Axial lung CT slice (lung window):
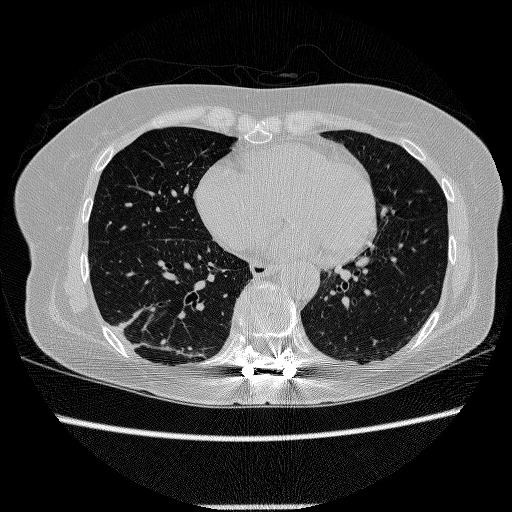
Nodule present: no